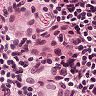
Metastatic tissue present: yes